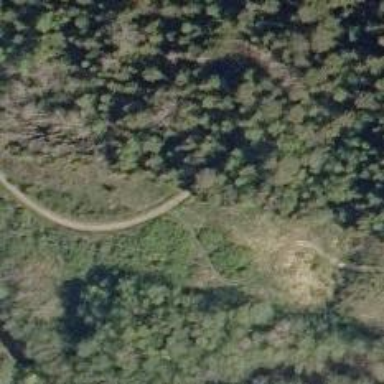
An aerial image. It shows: Path.